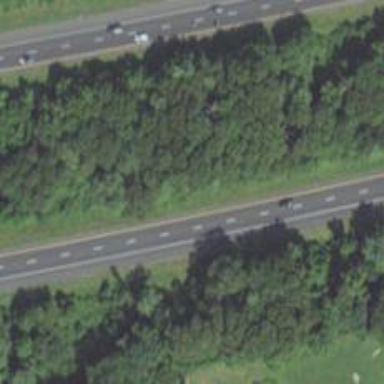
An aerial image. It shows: Asphalt motorway.